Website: macys
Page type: customer-info-address
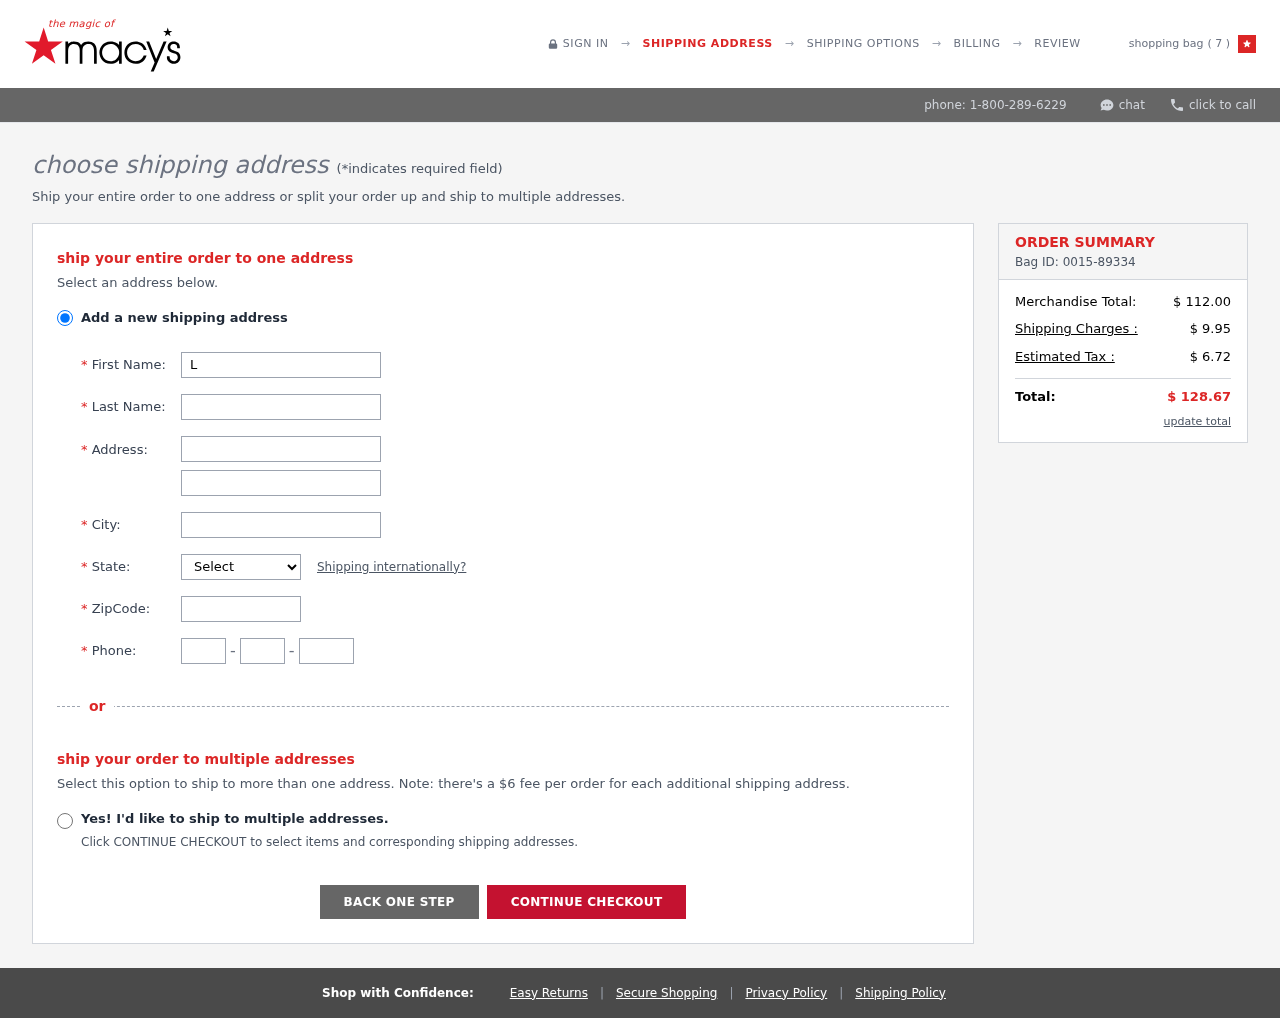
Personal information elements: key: PII_CITY
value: Barbarachester
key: PII_FIRSTNAME
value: Lisa
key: PII_LASTNAME
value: Schmidt
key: PII_PHONE_AREA
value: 599
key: PII_PHONE_PREFIX
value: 777
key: PII_PHONE_SUFFIX
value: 9411
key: PII_POSTCODE
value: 62104
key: PII_STATE_ABBR
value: IN
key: PII_STREET
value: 790 David Passage
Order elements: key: ORDER_NUM_ITEMS
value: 7
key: ORDER_ID
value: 0015-89334
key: ORDER_SUBTOTAL
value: $ 112.00
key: ORDER_SHIPPING_COST
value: $ 9.95
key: ORDER_TAX
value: $ 6.72
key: ORDER_TOTAL
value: $ 128.67